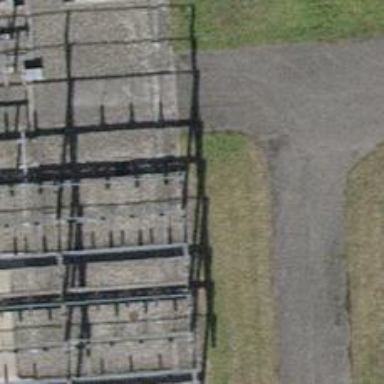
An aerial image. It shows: Insulator used in power equipment.